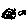
Label: car